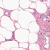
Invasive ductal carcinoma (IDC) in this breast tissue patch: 0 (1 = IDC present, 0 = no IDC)